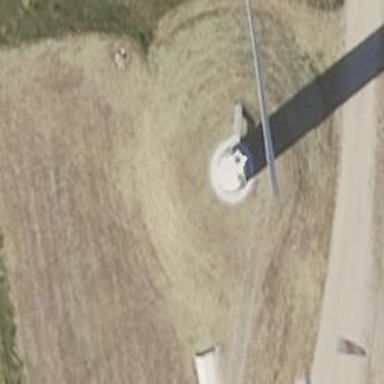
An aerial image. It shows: Wind generator manufactured by Vestas.